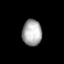
Tissue: prostate
Cell type: Fibroblasts
Senescence score: 0.7213
Nuclear area (px): 498
Mean DAPI intensity: 169.817